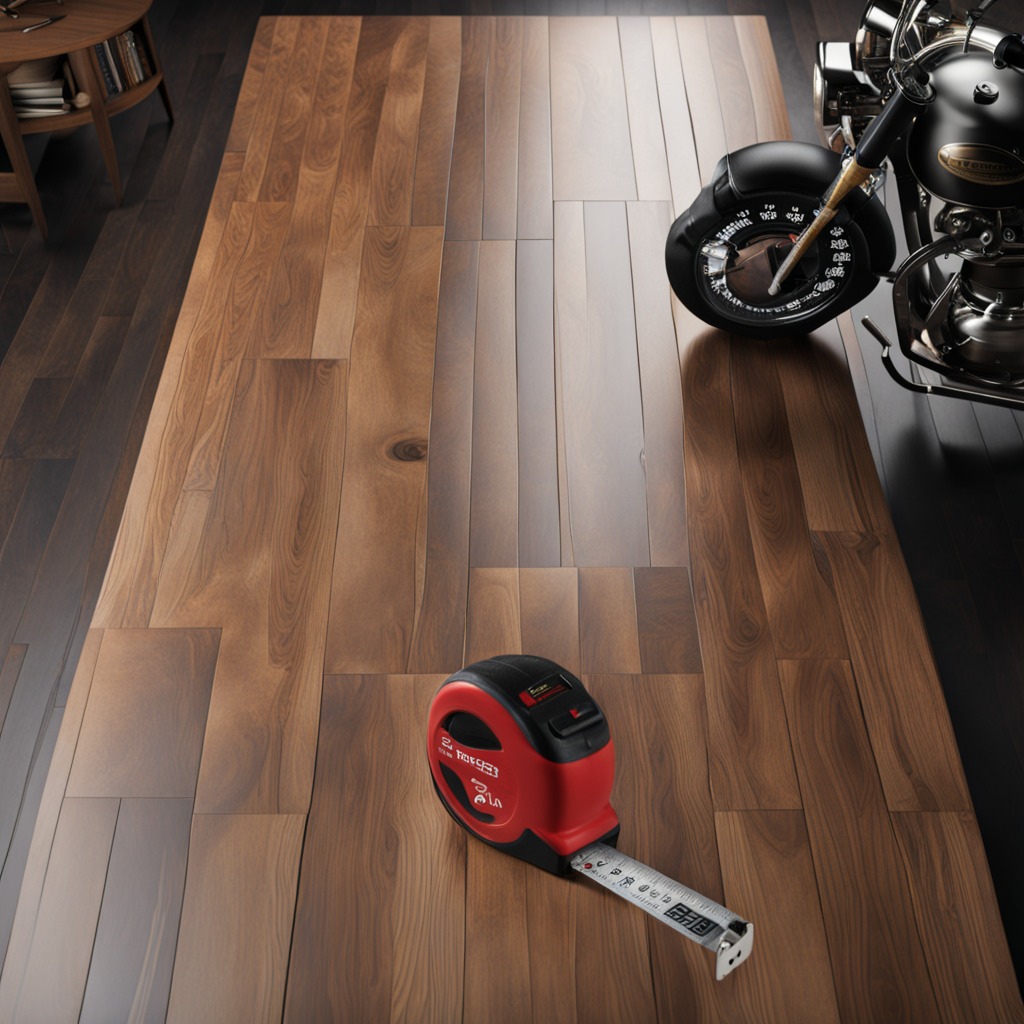
A measuring tape is lying on the wooden table.